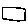
Label: square